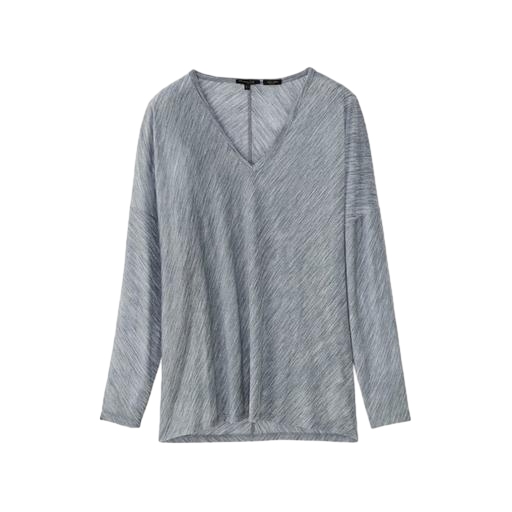
blue long-sleeve space-dye tee, long-sleeve shirt, long-sleeve top, white background